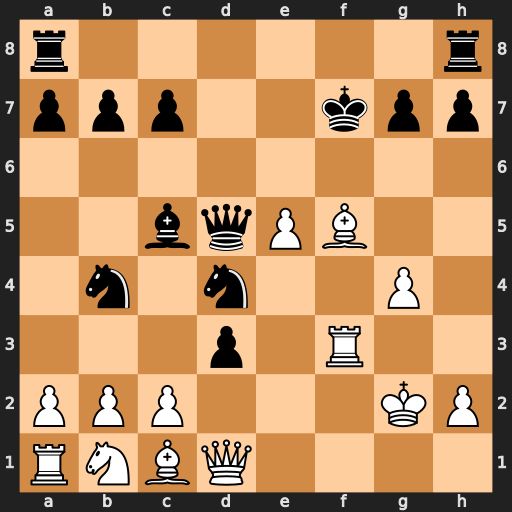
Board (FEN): r6r/ppp2kpp/8/2bqPB2/1n1n2P1/3p1R2/PPP3KP/RNBQ4
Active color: w
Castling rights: -
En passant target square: -
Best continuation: Be4+ Ke8 Bxd5